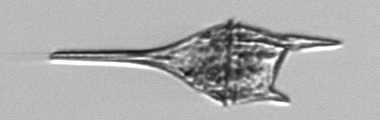
Label: Tripos_lineatus